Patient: sex M, age 62
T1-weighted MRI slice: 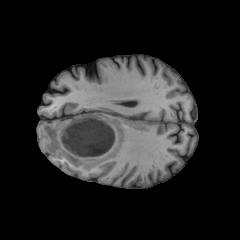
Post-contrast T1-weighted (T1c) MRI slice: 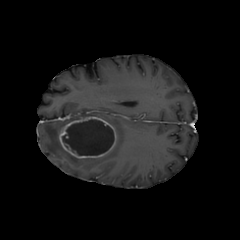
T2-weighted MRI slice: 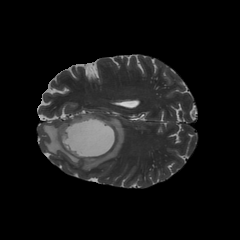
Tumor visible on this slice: yes
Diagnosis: Glioblastoma, IDH-wildtype
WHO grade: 4